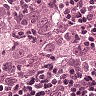
Metastatic tissue present: yes